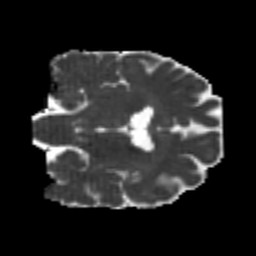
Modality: MD
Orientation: coronal
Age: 26
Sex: male
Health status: healthy
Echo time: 0.074 s